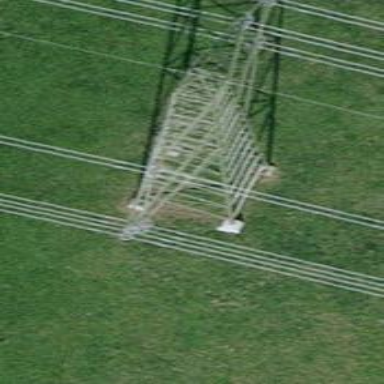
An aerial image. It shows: Towering power structure.